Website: lowes
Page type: billing-address
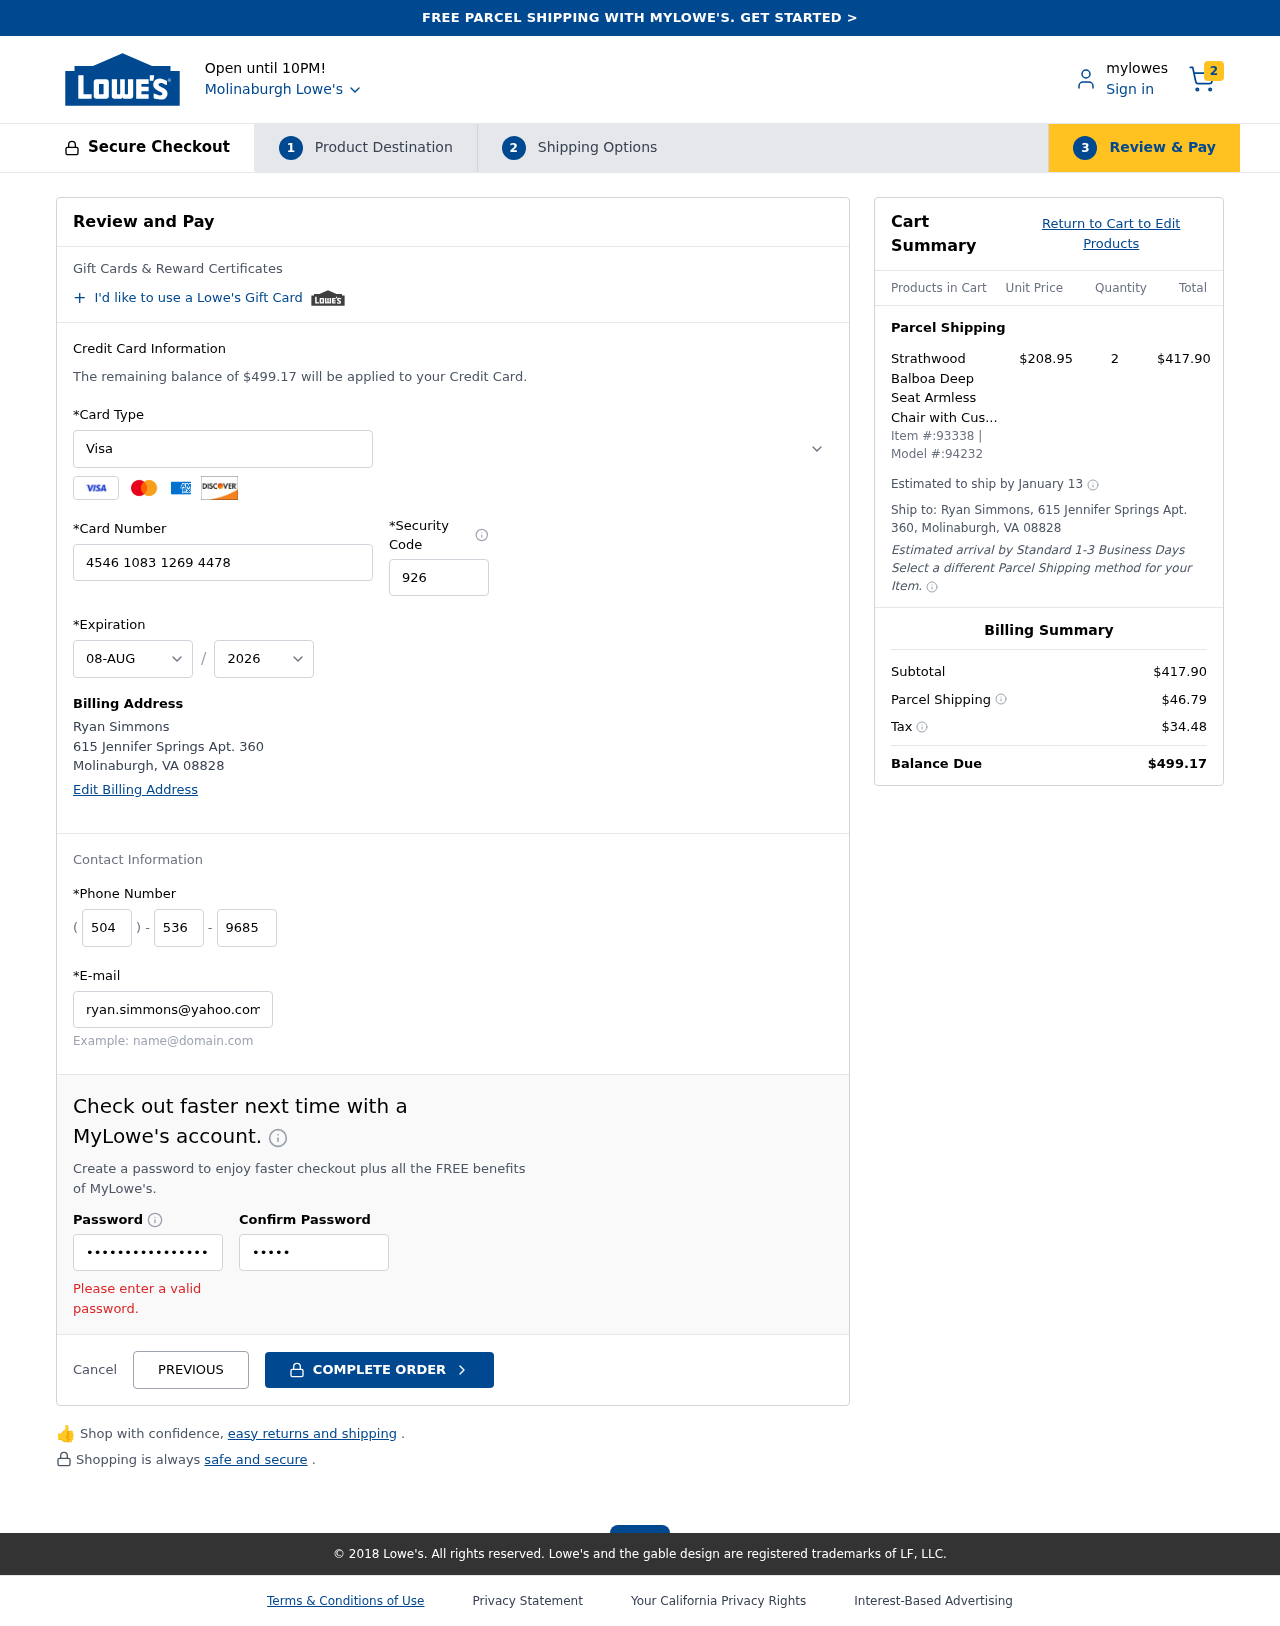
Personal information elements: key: PII_CARD_CVV
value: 926
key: PII_CARD_EXPIRY_MONTH
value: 08
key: PII_CARD_EXPIRY_YEAR
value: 26
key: PII_CARD_NUMBER
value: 4546 1083 1269 4478
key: PII_CARD_TYPE
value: Visa
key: PII_CITY
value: Molinaburgh
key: PII_CITY_STATE_ZIP
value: Molinaburgh, VA 08828
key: PII_EMAIL
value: ryan.simmons@yahoo.com
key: PII_FULLNAME
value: Ryan Simmons
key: PII_PHONE_AREA
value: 504
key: PII_PHONE_PREFIX
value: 536
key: PII_PHONE_SUFFIX
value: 9685
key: PII_STREET
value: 615 Jennifer Springs Apt. 360
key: PII_FULLNAME2
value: Ryan Simmons
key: PII_STREET2
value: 615 Jennifer Springs Apt. 360
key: PII_CITY_STATE_ZIP2
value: Molinaburgh, VA 08828
Product elements: key: PRODUCT1_NAME
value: Strathwood Balboa Deep Seat Armless Chair with Cushion
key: PRODUCT1_PRICE
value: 208.95
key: PRODUCT1_QUANTITY
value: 2
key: PRODUCT_ITEM_NUMBER
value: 93338
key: PRODUCT_MODEL_NUMBER
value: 94232
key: PRODUCT1_LINE_TOTAL
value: $417.90
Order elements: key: ORDER_NUM_ITEMS
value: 2
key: ORDER_TOTAL
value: $499.17
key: ORDER_SHIPPING_DATE
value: January 13
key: ORDER_SUBTOTAL
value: $417.90
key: ORDER_SHIPPING_COST
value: $46.79
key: ORDER_TAX
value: $34.48